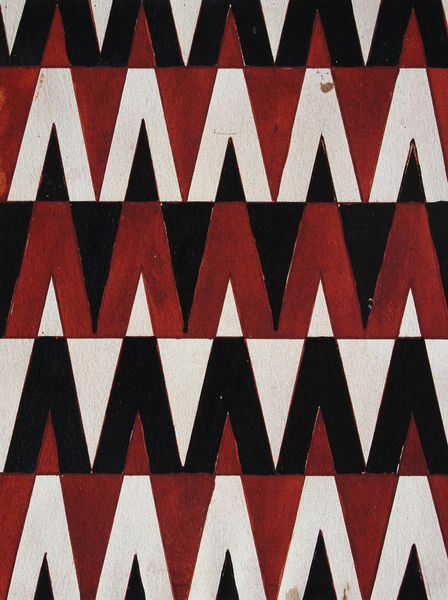
Titel: Stoffmusterentwurf
Künstler: Ljubow Popowa
Standort: Moskau
Institution: Sammlung E.W. Murina und D.W. Sarabianow
Schlagwörter: gemälde, weiß, dreieck, braun, schwarz, rot, muster, spitze, bild, fünf, spitzen, schrift, ecke, abstrakt, formen, linien, rand, spitz, tapete, symmetrie, streifen, eckig, form, reihen, kontraste, geometrisch, zickzack, diagonalen, horizontal, dreiecke, wiederholung, auf, formal, dreifarbig, seriell, wandgstaltung, zigzag, a, m, ab, v, wiederhohlung, repetitiv